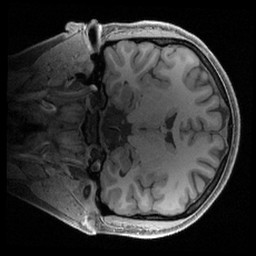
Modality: T1w
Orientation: coronal
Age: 21
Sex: female
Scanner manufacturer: siemens
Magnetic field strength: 3 T
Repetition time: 2.4 s
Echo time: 0.00241 s